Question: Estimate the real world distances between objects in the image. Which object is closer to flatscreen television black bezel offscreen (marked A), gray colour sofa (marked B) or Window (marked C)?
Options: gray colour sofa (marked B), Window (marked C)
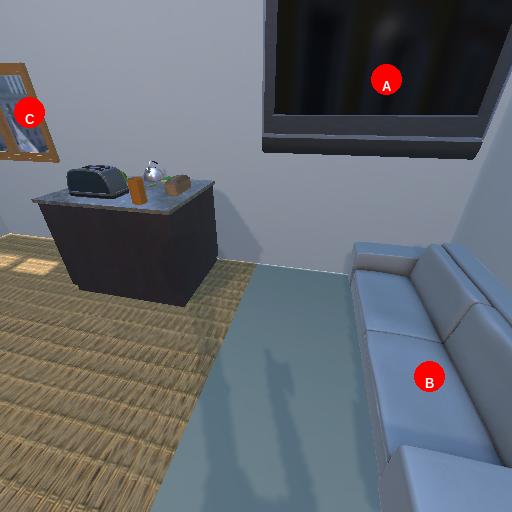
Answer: gray colour sofa (marked B)